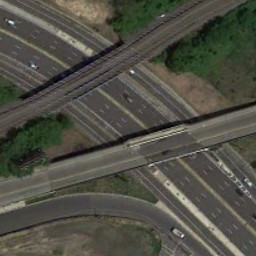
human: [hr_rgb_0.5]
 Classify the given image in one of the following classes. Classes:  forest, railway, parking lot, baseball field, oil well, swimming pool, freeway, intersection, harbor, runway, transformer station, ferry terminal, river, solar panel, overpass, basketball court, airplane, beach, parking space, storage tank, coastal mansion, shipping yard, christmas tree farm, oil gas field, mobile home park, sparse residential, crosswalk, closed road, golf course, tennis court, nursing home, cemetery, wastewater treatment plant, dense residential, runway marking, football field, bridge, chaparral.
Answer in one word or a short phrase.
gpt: overpass